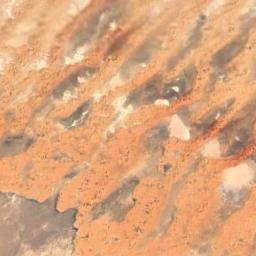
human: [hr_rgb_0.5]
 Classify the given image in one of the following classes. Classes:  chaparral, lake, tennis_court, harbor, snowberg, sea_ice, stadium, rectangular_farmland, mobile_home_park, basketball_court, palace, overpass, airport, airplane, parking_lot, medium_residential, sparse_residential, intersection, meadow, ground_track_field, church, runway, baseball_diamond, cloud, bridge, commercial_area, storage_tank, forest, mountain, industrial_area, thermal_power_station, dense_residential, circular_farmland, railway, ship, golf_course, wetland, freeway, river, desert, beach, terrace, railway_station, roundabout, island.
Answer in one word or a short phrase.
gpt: desert